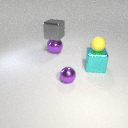
large cyan metal cube below small yellow rubber sphere